Question: I am developing a integrated social media newsroom (like <URL>.
As on the given example we want to display like count and comments count for every facebook post.
For that purpose our designers created the following sprite for active & inactive state for both displays:

The thing is were not sure if were allowed to use this icons.
I didnt find my answer on the facebook branding documentation page (<URL> too.
The documentation only applies to "Open Graph Built-in Like Actions" which we dont have as we do not link to any action - its just a "dead" display of numbers.
Concrete questions:
- - -
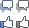
Answer: After further investigation we came the to conclusion that there is no restriction for the use of the raw count data as long as its not linked (=not a graph api action link).